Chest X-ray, PA view. Patient: 52 years old, sex M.
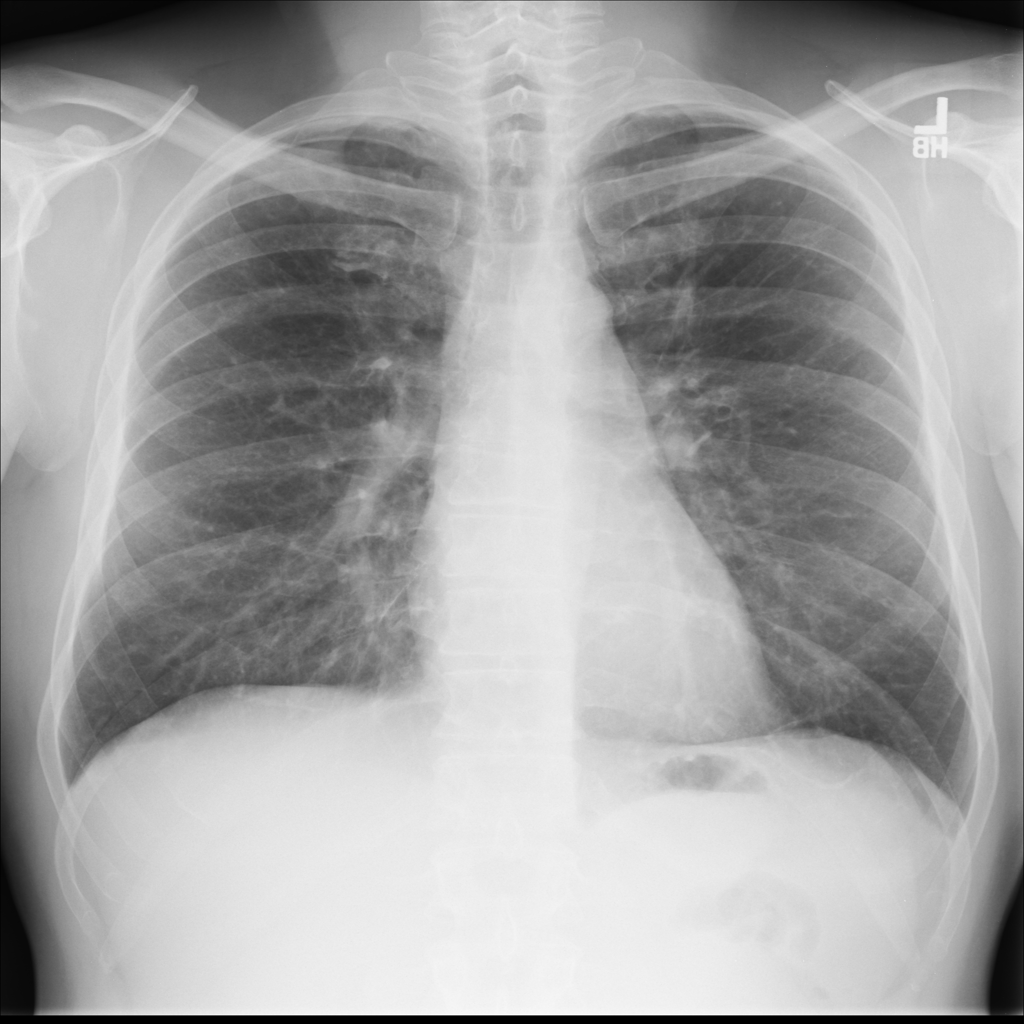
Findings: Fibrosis